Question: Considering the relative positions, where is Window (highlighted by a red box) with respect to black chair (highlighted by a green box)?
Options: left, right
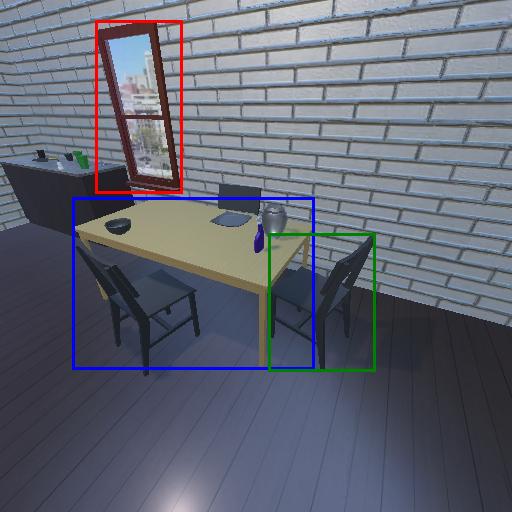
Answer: left